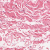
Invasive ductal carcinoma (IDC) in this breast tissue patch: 0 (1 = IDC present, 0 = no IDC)